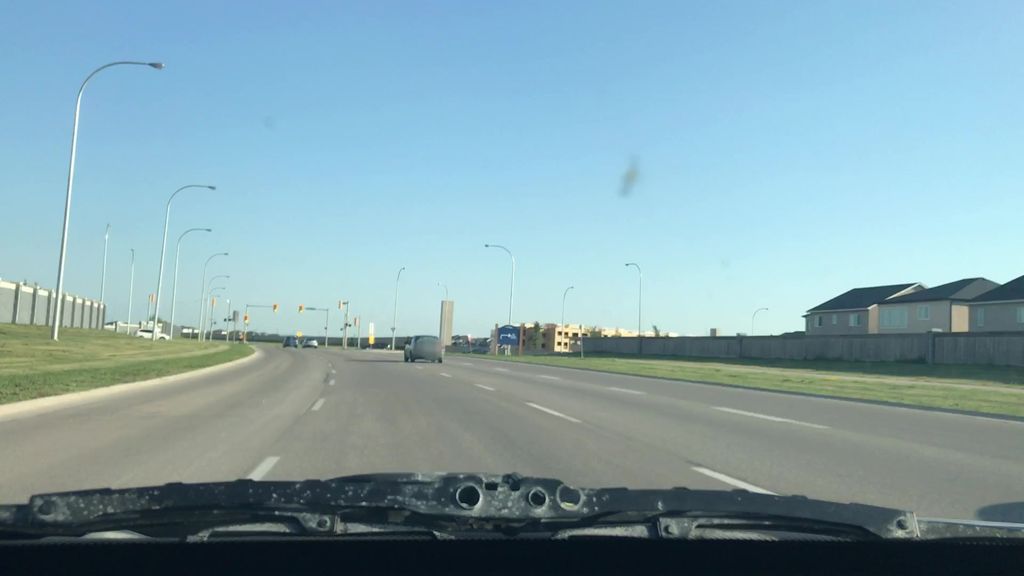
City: winnipeg